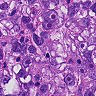
Metastatic tissue present: yes